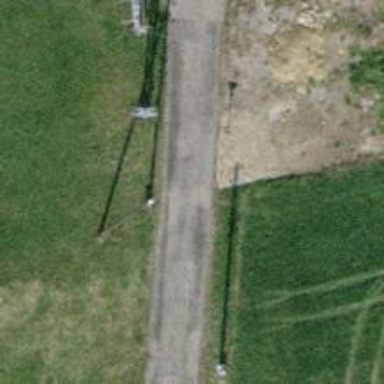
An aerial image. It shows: Power pole.